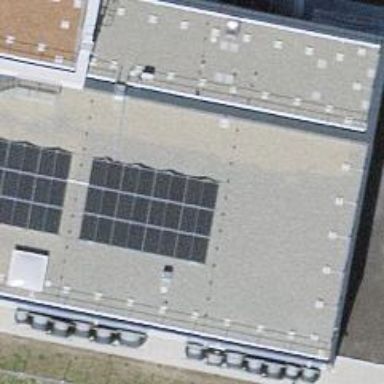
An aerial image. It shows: Solar power generator utilizing photovoltaic technology with solar photovoltaic panels.